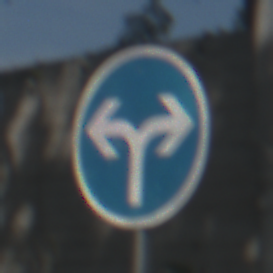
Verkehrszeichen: VorgeschriebeneFahrtrichtungRechtsOderLinks
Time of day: Midday
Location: Outdoor (Suburban)
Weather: Clear
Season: NotSpecified
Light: Natural